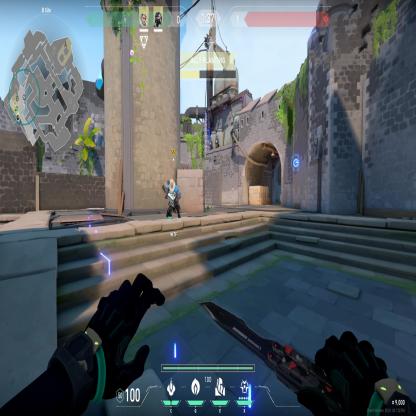
Label: teammate